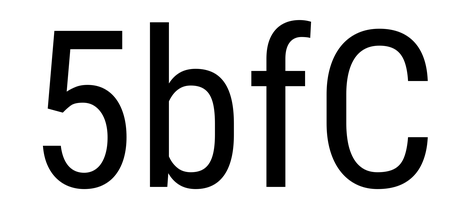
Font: Roboto_Condensed_Regular